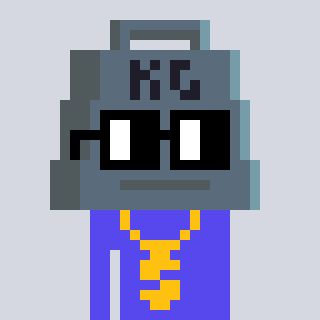
a pixel art character with square black glasses, a weight-shaped head and a computerblue-colored body on a cool background